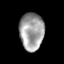
Tissue: skin
Cell type: Epithelial cells
Senescence score: 0.78
Nuclear area (px): 890
Mean DAPI intensity: 159.318